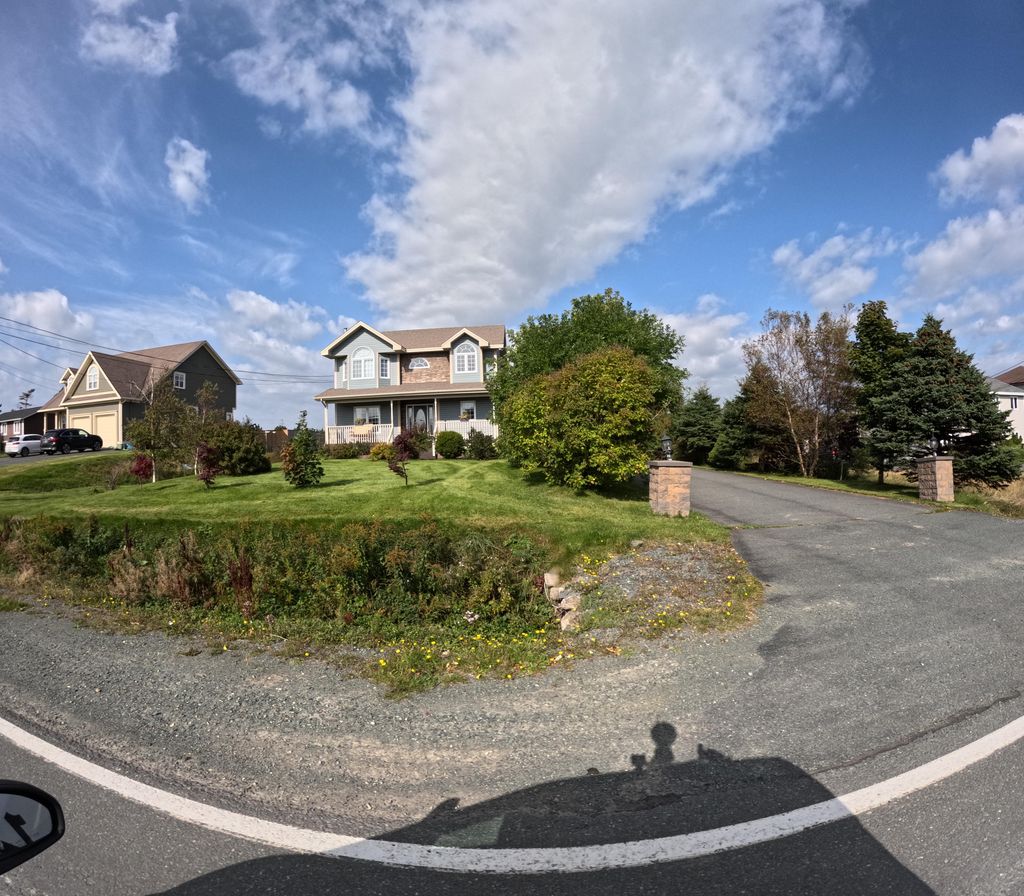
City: st_johns